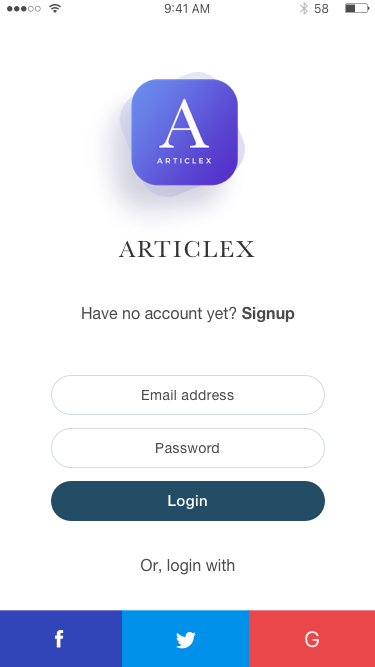
Text in this UI design:
ARTICLEX
Email address
Password
Login
G
Have no account yet? Signup
Or, login with